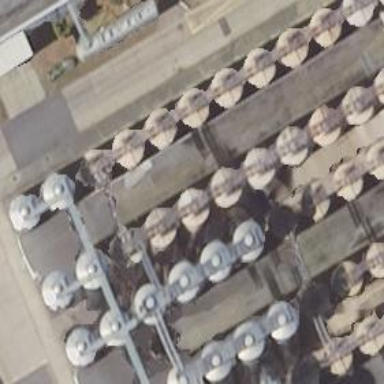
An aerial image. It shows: Storage tank with man-made structure.